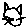
Label: cat